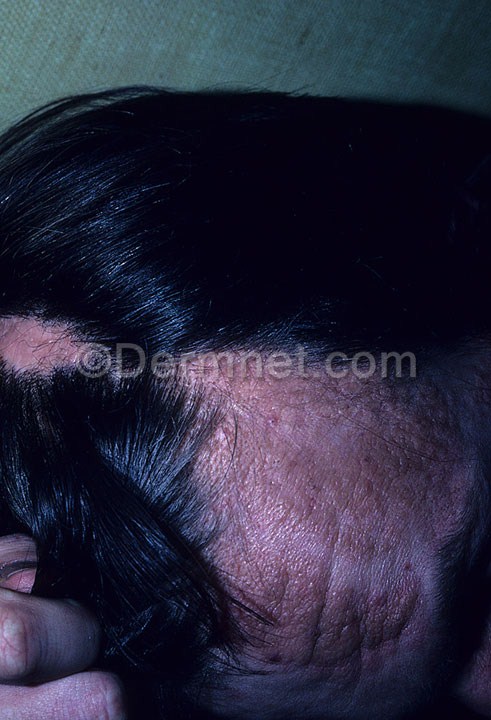
Disease: Seborrheic Keratoses and other Benign Tumors